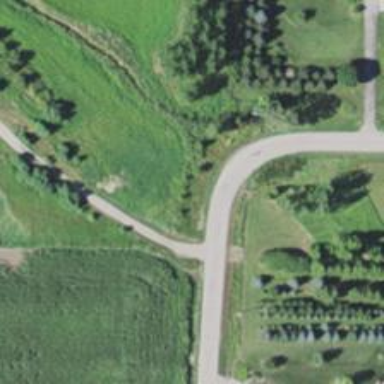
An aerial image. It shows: Unclassified road.